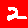
Digit: 2